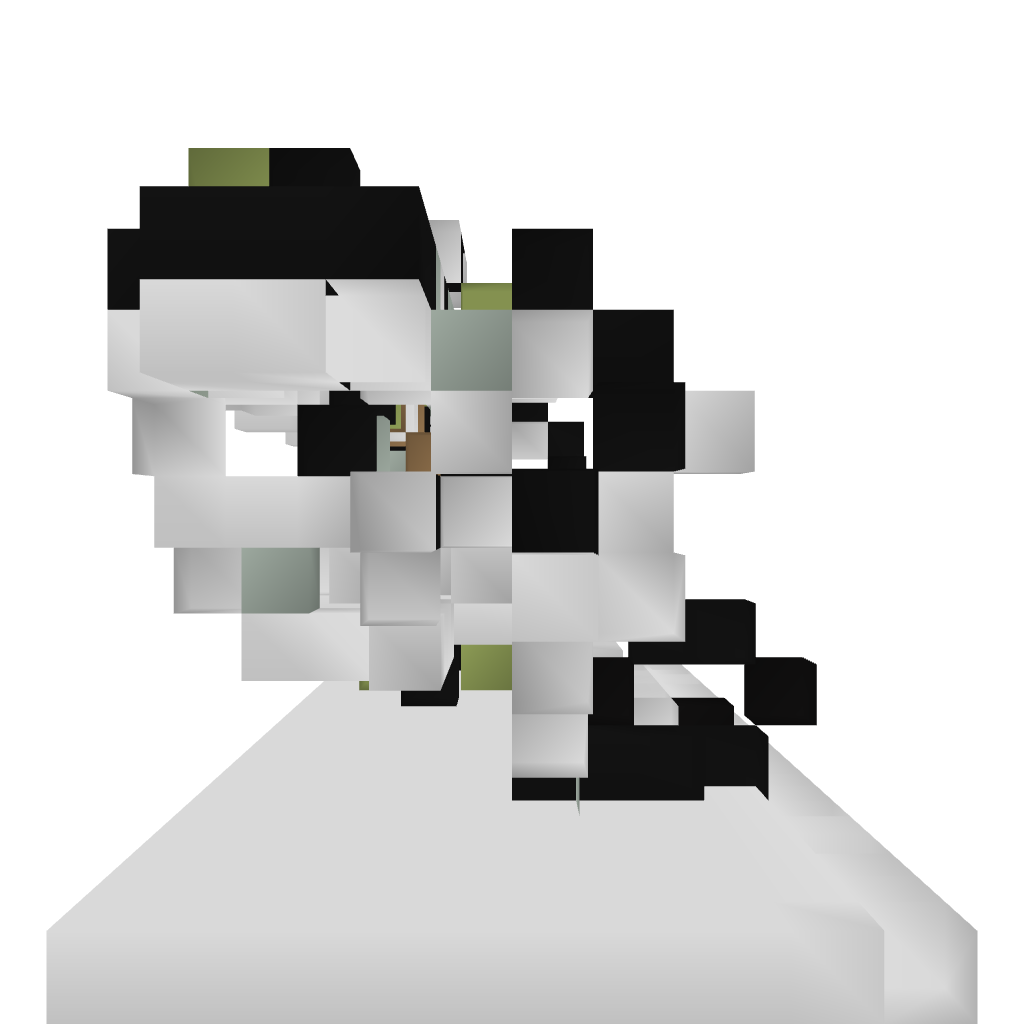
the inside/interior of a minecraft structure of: Door 4x4